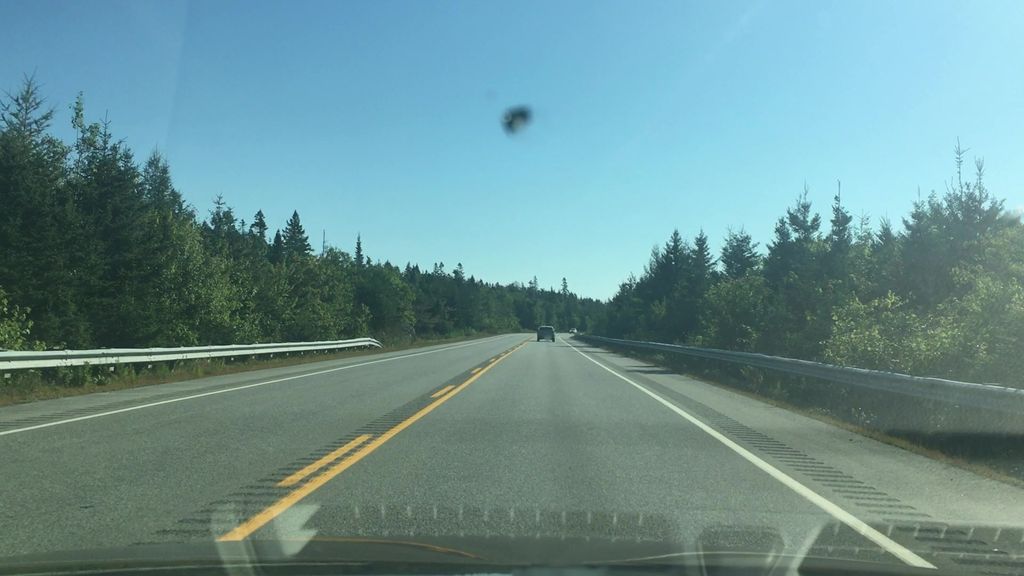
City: halifax